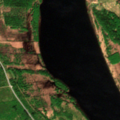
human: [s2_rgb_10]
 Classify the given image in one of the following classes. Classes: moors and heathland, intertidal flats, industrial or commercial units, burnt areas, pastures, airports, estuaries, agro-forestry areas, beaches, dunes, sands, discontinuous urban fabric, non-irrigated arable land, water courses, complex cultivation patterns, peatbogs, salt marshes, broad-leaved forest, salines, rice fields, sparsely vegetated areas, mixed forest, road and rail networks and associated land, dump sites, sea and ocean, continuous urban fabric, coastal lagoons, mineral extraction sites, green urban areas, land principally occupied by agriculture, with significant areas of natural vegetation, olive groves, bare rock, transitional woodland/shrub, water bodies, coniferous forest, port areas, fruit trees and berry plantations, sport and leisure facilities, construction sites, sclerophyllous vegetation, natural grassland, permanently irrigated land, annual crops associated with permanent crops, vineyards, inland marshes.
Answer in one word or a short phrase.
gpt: mixed forest, transitional woodland/shrub, water courses